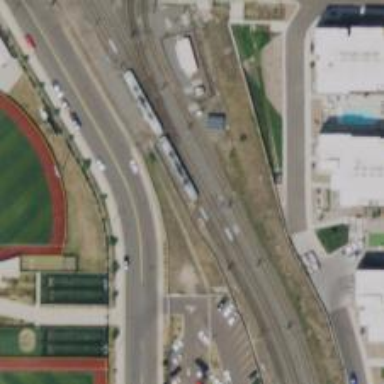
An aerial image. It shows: Light rail railway with electrified contact line.